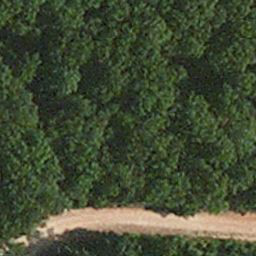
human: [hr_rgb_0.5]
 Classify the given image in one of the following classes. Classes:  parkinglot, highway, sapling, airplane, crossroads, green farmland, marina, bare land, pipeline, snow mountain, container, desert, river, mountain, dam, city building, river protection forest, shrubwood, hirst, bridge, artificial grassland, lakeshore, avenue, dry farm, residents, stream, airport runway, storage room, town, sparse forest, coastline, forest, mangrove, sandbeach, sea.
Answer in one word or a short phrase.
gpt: avenue